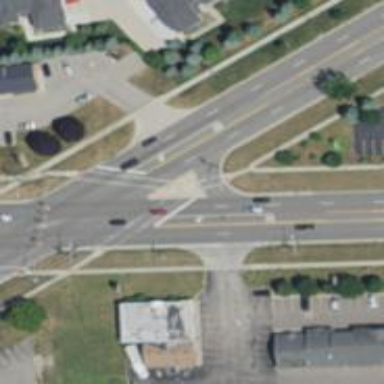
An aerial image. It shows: Marked crossing on footway.